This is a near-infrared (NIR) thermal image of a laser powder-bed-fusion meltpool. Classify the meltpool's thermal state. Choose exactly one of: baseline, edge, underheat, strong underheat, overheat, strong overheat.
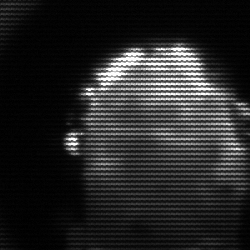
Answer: baseline